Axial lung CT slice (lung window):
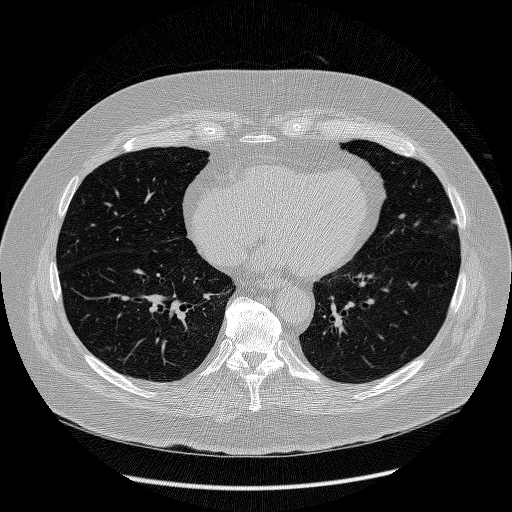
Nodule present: no